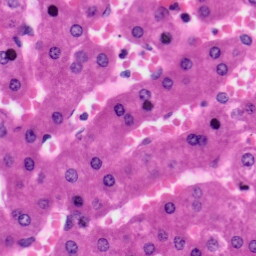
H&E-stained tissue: Liver